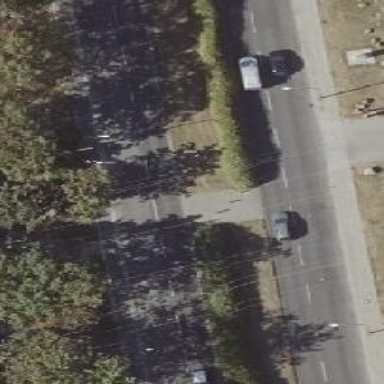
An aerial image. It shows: Asphalt footway with unmarked crossing and crossing island.